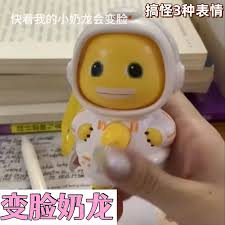
Label: nailong